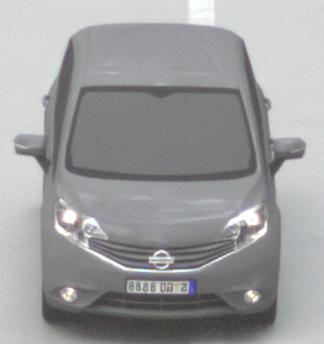
Make: Nissan
Model: Note 1.2
Detailed model: Note (E12) (10/13 - 12/16)
Model produced from: 2013/10
Model produced until: 2015/09
Doors: 5
Color: gray
Road condition: dry road
Daytime: sunrise or sunset
Contrast: medium contrast